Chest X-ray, PA view. Patient: 30 years old, sex M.
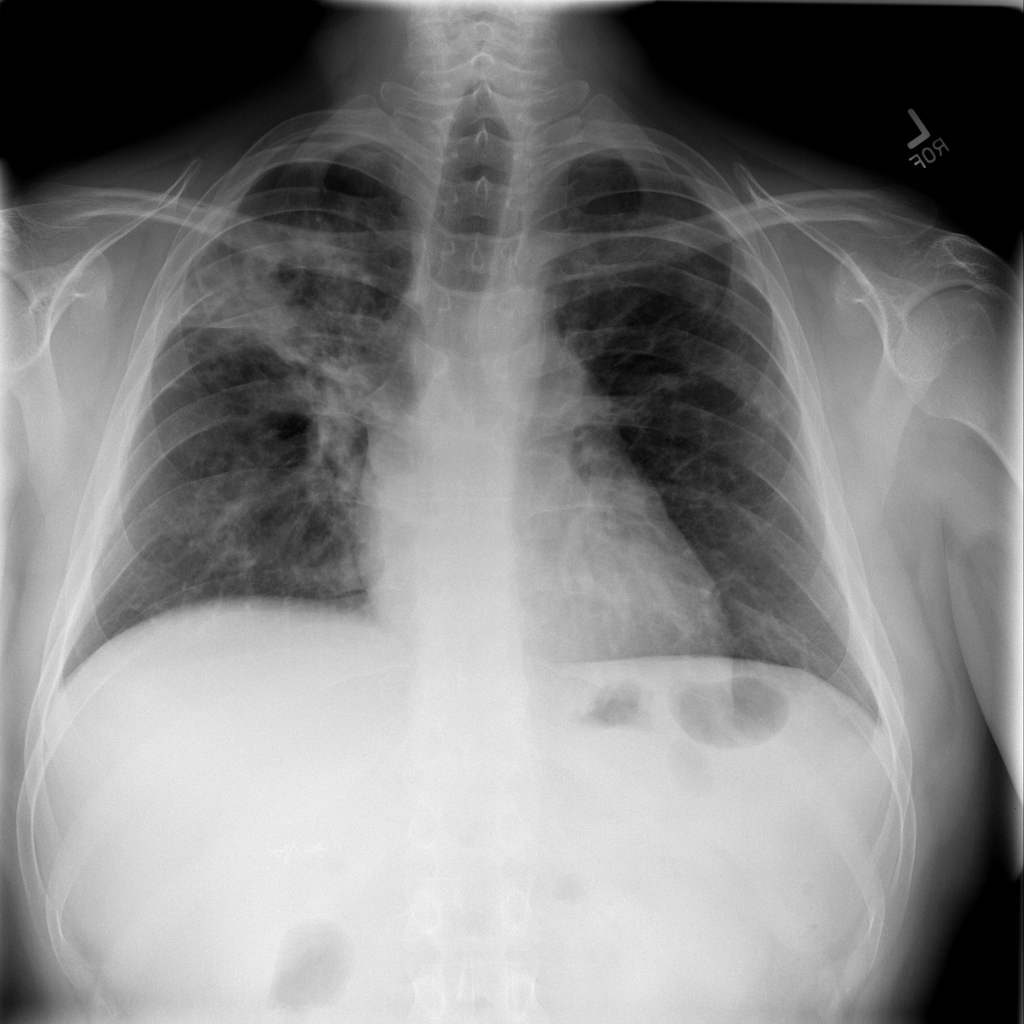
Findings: Infiltration